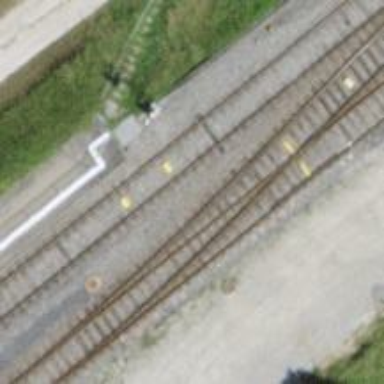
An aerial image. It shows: Siding railway line with electrified contact line for the trains.